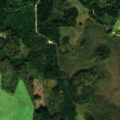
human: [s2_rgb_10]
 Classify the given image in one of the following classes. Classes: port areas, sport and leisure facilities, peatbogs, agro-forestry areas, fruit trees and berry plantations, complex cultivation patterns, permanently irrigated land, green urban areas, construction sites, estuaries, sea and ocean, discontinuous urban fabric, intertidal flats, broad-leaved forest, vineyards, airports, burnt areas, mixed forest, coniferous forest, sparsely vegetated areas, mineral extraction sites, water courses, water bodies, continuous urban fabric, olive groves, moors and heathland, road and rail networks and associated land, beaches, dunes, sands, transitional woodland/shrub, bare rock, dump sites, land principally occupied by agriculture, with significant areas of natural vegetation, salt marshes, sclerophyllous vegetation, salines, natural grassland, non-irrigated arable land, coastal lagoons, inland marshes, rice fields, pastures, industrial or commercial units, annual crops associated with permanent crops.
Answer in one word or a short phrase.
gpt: non-irrigated arable land, pastures, coniferous forest, mixed forest, transitional woodland/shrub